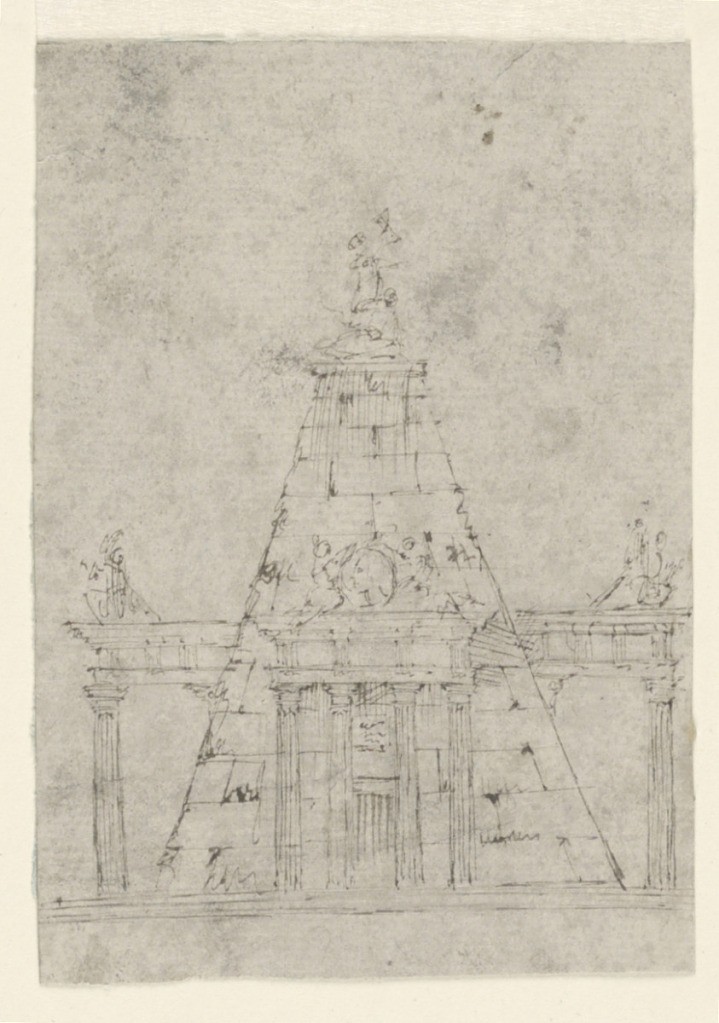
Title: Design for a Pyramidal Tomb
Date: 1750–70
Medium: Pen and black ink on paper
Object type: Drawing
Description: A pyramid, surmounted by sculpture, is embellished by three free-standing Doric porticos, surmounted by sculptured reliefs. The facing relief shows figures supporting a portrait medallion.